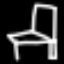
Label: chair